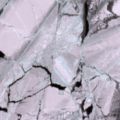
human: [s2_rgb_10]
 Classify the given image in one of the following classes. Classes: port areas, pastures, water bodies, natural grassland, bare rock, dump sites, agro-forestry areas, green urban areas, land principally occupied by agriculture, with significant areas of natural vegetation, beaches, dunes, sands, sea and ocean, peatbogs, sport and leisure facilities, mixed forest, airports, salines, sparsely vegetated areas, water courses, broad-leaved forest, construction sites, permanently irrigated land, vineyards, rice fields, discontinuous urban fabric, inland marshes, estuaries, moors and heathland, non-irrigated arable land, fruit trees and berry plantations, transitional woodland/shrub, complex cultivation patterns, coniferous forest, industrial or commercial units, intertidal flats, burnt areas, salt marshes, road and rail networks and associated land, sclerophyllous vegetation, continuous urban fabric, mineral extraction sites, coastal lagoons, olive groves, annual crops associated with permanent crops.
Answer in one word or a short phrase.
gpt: sea and ocean